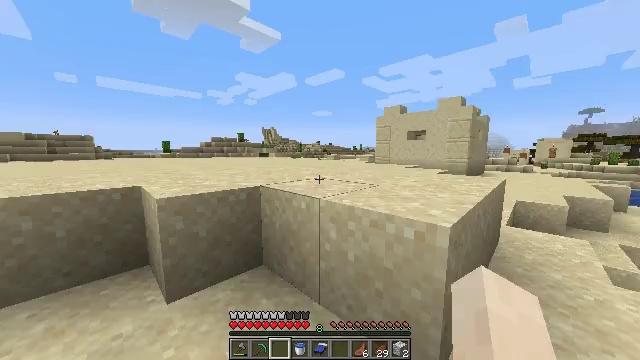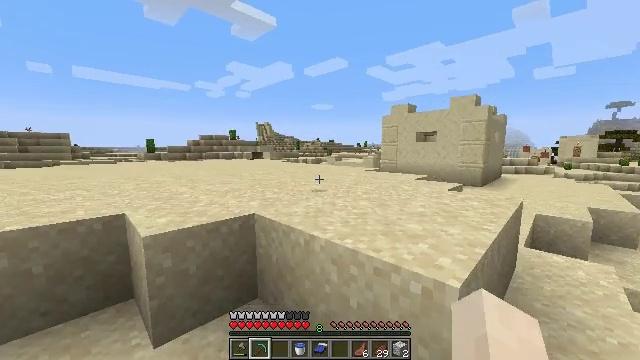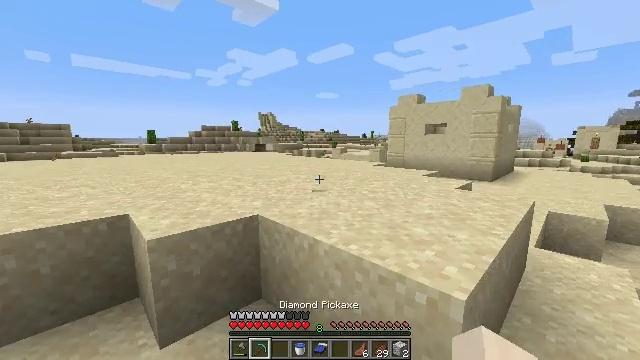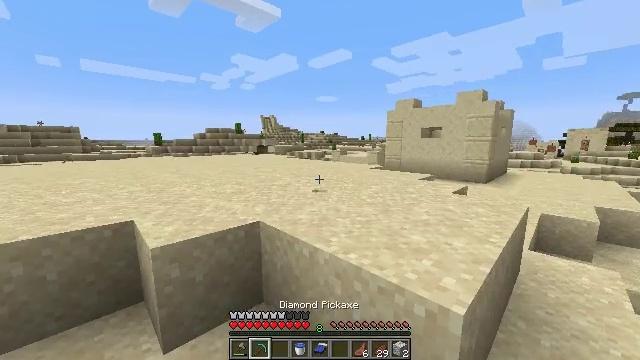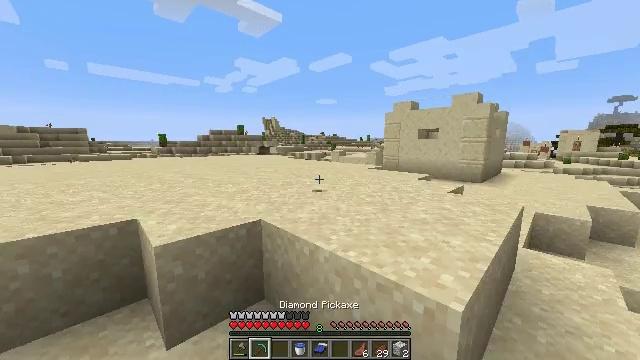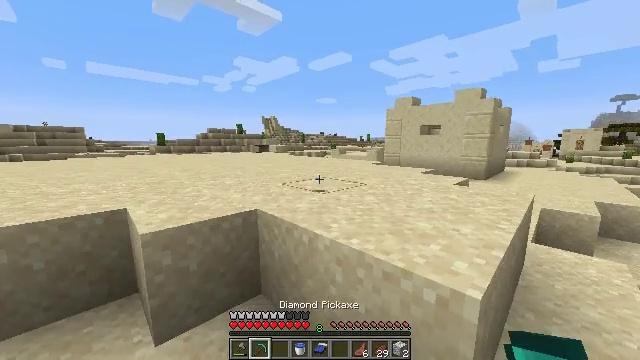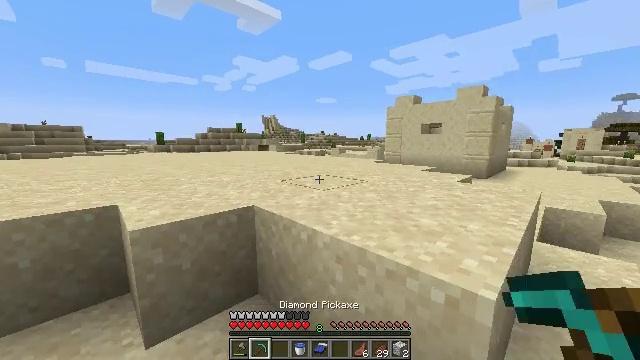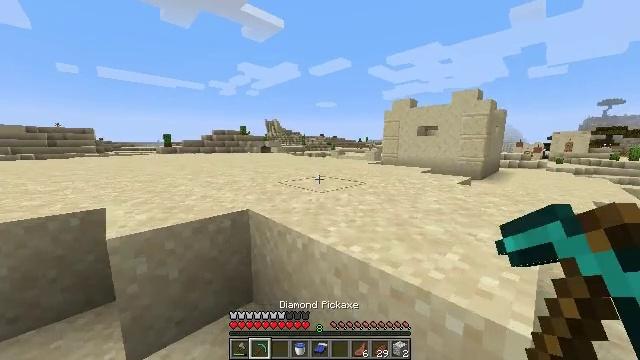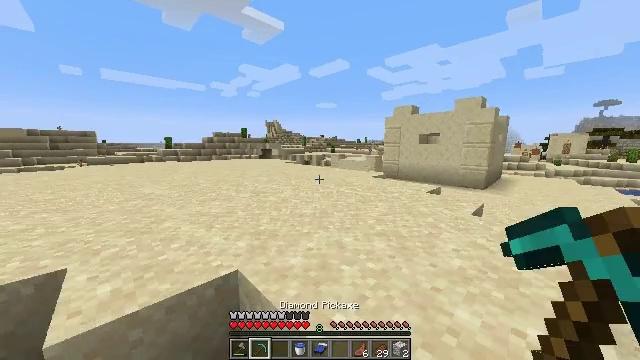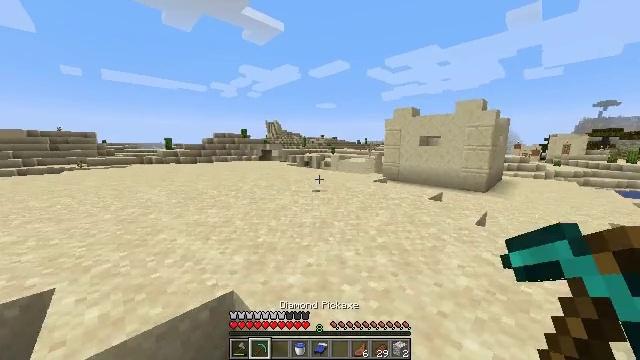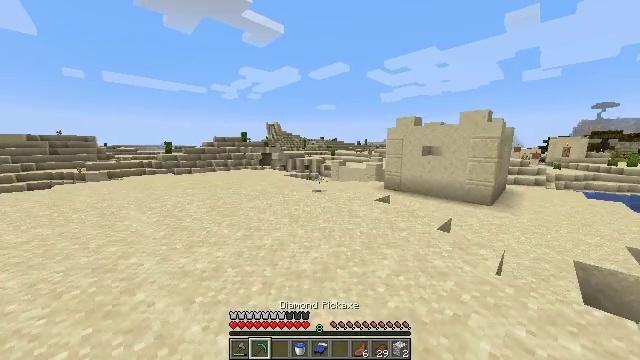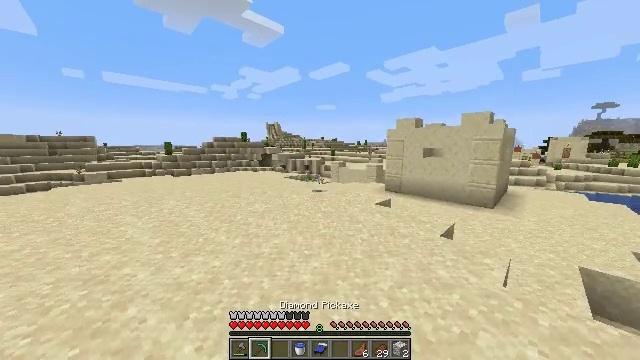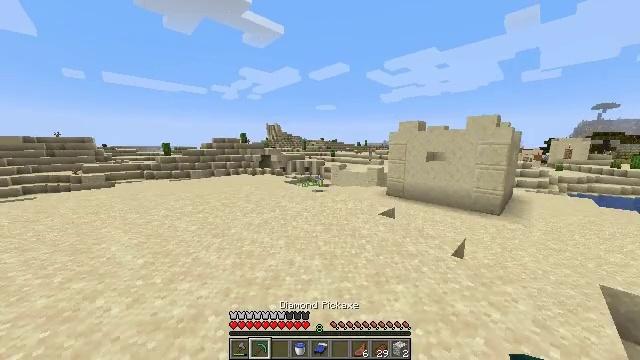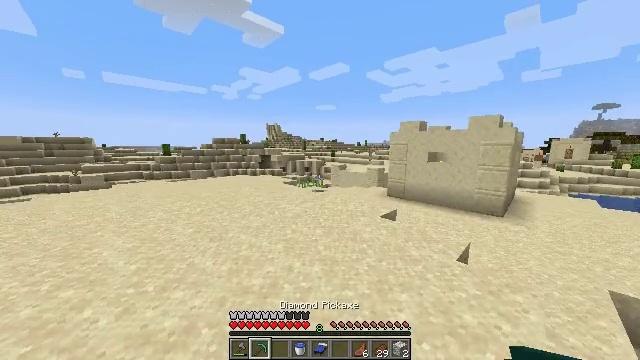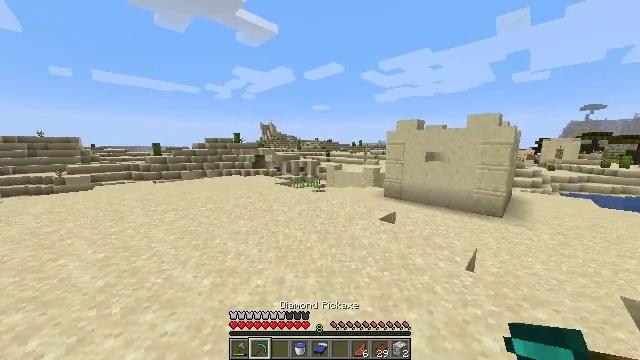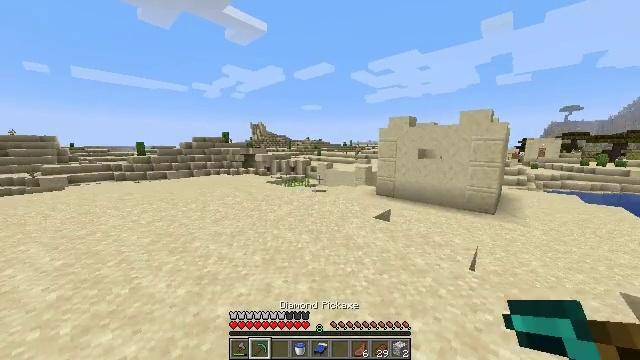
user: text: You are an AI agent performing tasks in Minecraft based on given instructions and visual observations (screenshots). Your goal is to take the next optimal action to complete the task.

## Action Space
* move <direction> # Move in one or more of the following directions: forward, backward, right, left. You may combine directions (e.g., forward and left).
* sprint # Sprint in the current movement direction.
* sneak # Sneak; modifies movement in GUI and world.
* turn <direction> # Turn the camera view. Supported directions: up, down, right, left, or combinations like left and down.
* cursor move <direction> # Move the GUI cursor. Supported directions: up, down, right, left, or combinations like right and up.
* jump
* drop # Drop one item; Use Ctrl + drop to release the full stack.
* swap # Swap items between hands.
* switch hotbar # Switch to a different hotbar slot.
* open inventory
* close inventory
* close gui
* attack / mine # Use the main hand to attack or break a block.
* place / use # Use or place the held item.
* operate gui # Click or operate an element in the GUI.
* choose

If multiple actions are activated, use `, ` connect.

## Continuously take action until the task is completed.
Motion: motion action
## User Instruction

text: Mine the jungle door to pick it up.
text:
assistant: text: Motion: sprint, jump, switch to hotbar 2
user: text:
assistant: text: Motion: move forward, sprint, turn left and down, jump
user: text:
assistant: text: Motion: move forward, sprint, jump
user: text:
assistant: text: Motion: move forward, sprint, jump
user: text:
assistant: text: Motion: move forward, sprint, jump
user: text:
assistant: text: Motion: move forward, sprint, jump
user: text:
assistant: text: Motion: move forward, sprint, jump
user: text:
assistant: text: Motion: move forward, sprint, jump
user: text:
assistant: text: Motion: move forward, sprint, jump
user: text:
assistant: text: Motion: move forward, jump
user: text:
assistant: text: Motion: move forward, jump
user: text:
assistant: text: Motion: move forward, jump
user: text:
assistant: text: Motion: move forward, jump
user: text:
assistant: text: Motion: move forward, turn right, jump
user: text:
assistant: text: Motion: move forward, turn right, jump
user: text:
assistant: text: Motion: move forward, turn right, jump
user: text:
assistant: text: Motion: move forward, turn right, jump
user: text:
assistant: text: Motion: move forward, jump
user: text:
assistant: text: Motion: move forward, jump
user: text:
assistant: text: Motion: move forward, jump
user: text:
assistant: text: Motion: move forward, jump
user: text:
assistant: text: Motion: move forward, jump
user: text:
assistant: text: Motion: move forward, jump
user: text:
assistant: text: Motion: move forward, jump
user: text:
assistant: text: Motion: move forward, jump
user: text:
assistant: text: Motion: move forward, jump
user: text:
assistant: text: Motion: move forward, jump
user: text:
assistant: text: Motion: move forward, jump
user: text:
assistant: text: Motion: move forward, jump
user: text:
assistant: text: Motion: move forward, jump